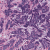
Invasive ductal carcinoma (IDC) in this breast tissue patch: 1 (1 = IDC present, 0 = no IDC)